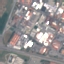
Land use / land cover class: Industrial